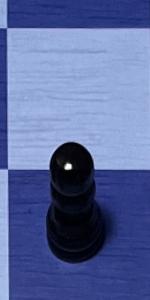
Label: Pawn_Black